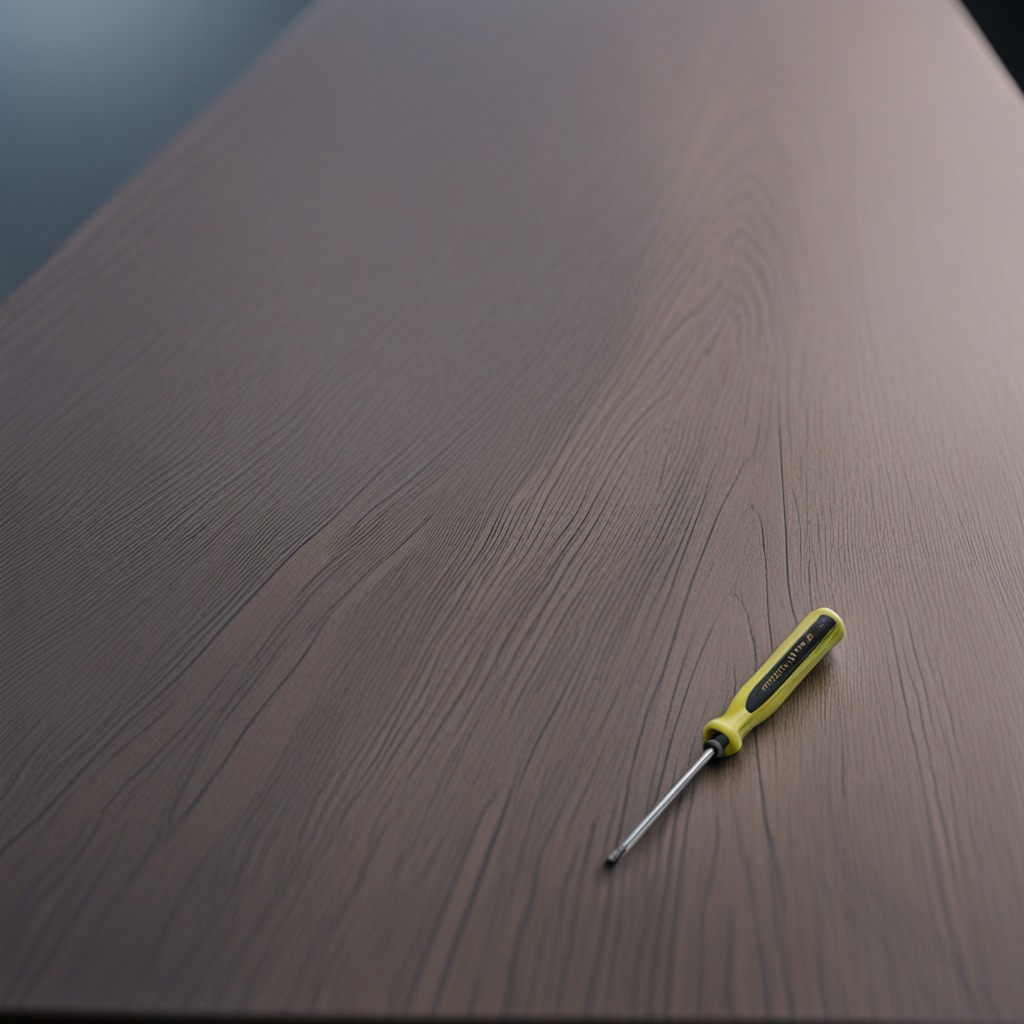
A screwdriver lying on the table.